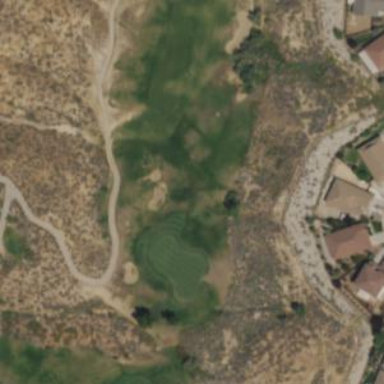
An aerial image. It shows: Area of rough grass used for golf.